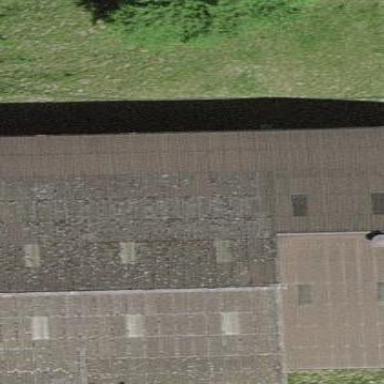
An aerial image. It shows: Barn.